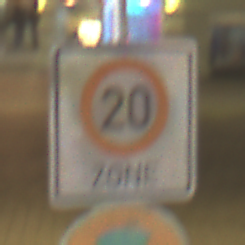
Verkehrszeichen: BeginnZone20
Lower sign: AbsolutesHalteverbot
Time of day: Night
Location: Outdoor (Urban)
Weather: Clear
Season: NotSpecified
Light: Artificial